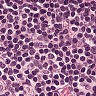
Metastatic tissue present: no